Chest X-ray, AP view. Patient: 31 years old, sex M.
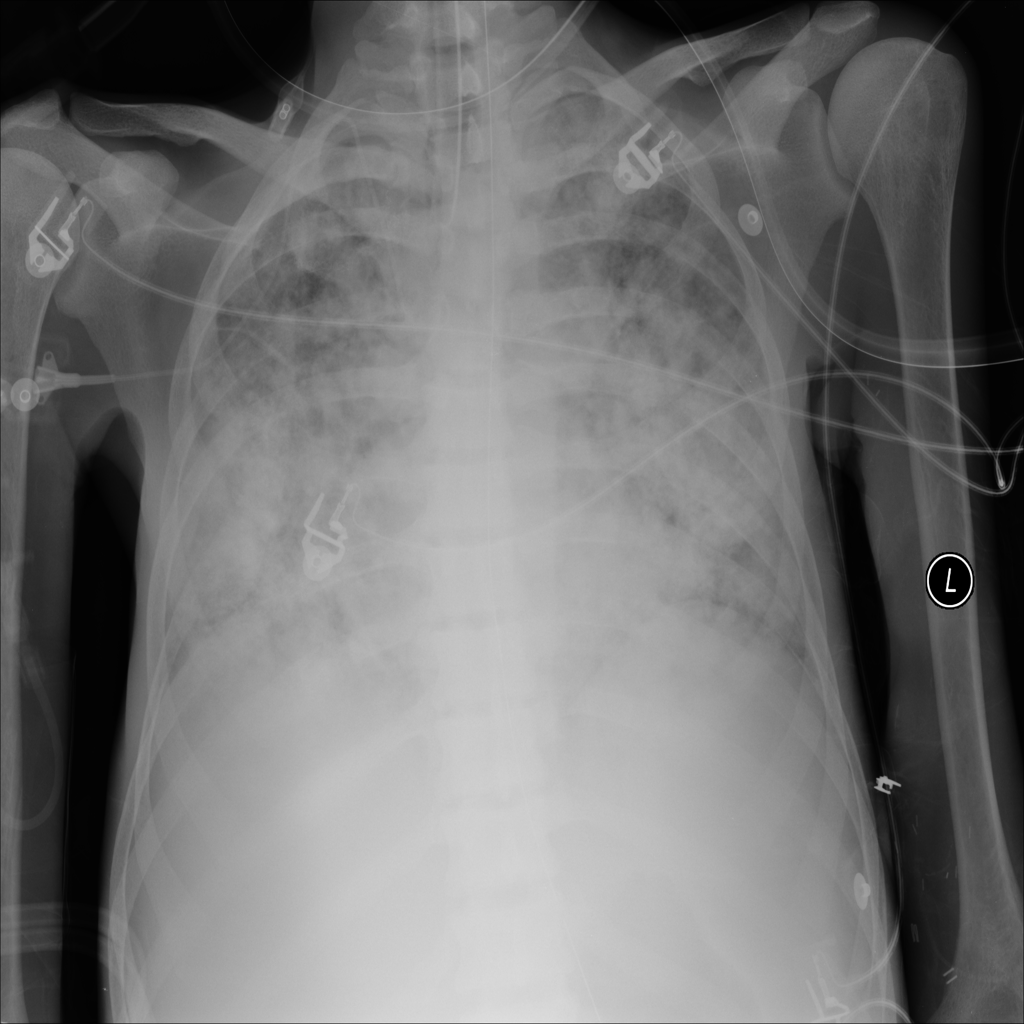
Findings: No Finding